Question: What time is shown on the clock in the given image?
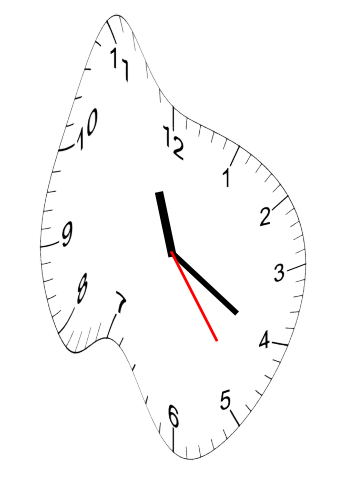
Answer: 11:20:24